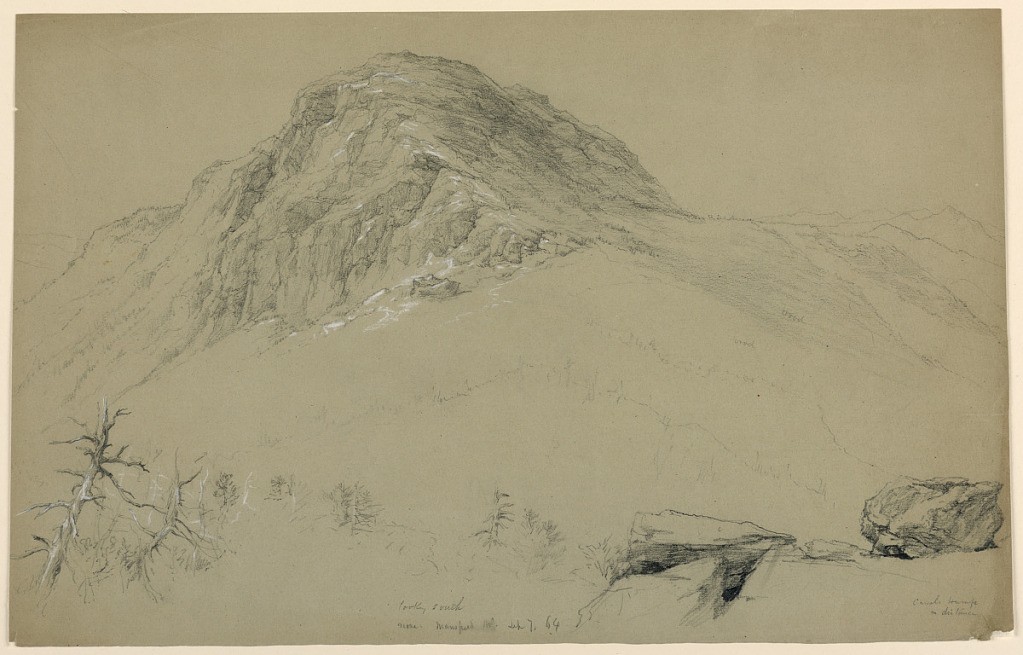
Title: Looking South, Mount Mansfield, Vermont
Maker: Daniel Huntington, American, 1816–1906
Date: September 7, 1864
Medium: Graphite, black and white crayon on grey paper
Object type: Drawing
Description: High rock ridge, center, and stunted trees, lower left. Rocks, lower right, with mountains far beyond, upper right.